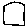
Label: square